Aerial crown-view tile of a tropical tree (Barro Colorado Island, Panama), acquired 20250217:
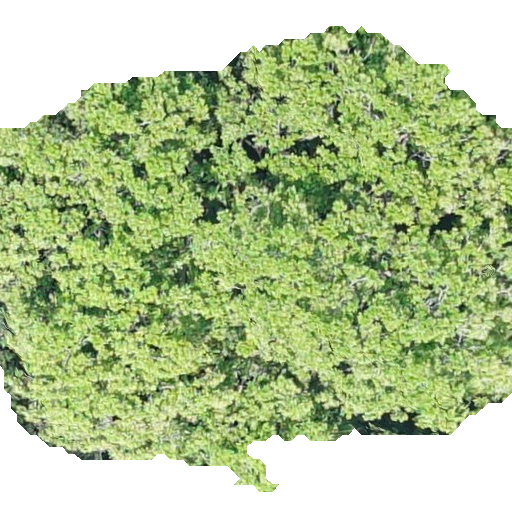
Species: Anacardium excelsum
GBIF accepted scientific name: Anacardium excelsum
Crown area: 292.584 m²